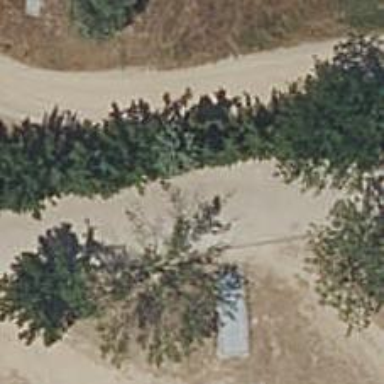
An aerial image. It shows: Footway with ground surface.